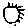
Label: sun